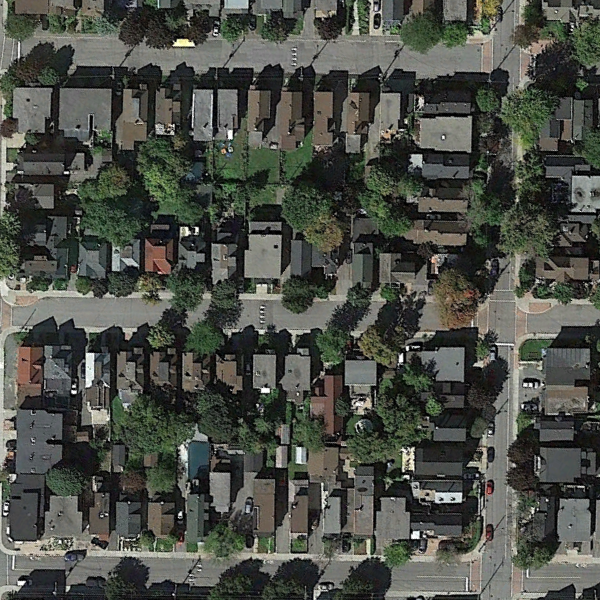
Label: DenseResidential